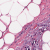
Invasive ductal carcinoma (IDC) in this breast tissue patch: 1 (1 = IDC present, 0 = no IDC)